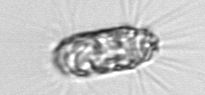
Label: Corethron_hystrix